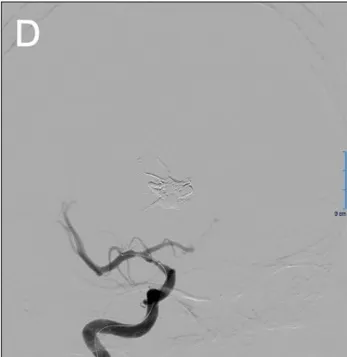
Intraoperative images showing planning and completion of the transvenous Onyx embolization of the diffuse right frontal arteriovenous malformation (AVM). Oblique digital subtraction angiography (DSA) view of right internal carotid injection post-embolization (D) showed complete obliteration of the AVM nidus.
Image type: radiology (ct)